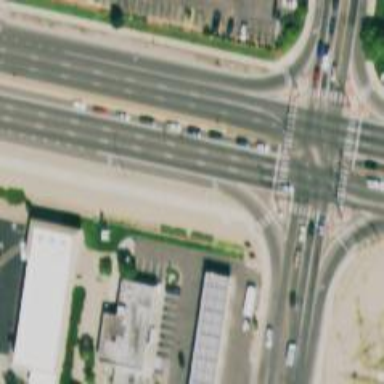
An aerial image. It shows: Expressway with asphalt surface. It is trunk highway with top-grade track type.